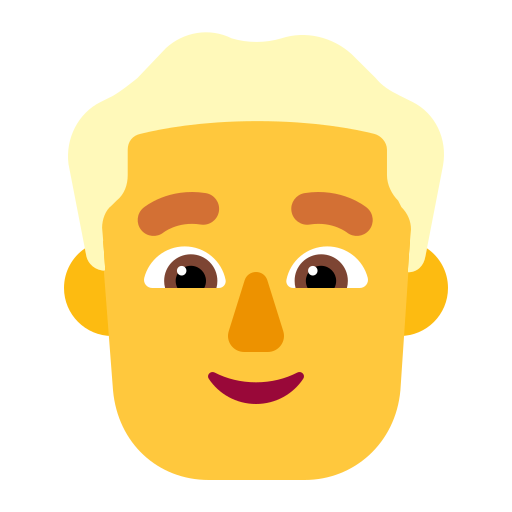
man blonde hair flat default